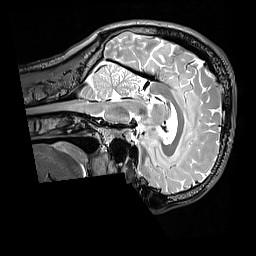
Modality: T2w
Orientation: sagittal
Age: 24
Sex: male
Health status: healthy
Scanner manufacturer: siemens
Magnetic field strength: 3 T
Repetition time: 3.2 s
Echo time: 0.568 s